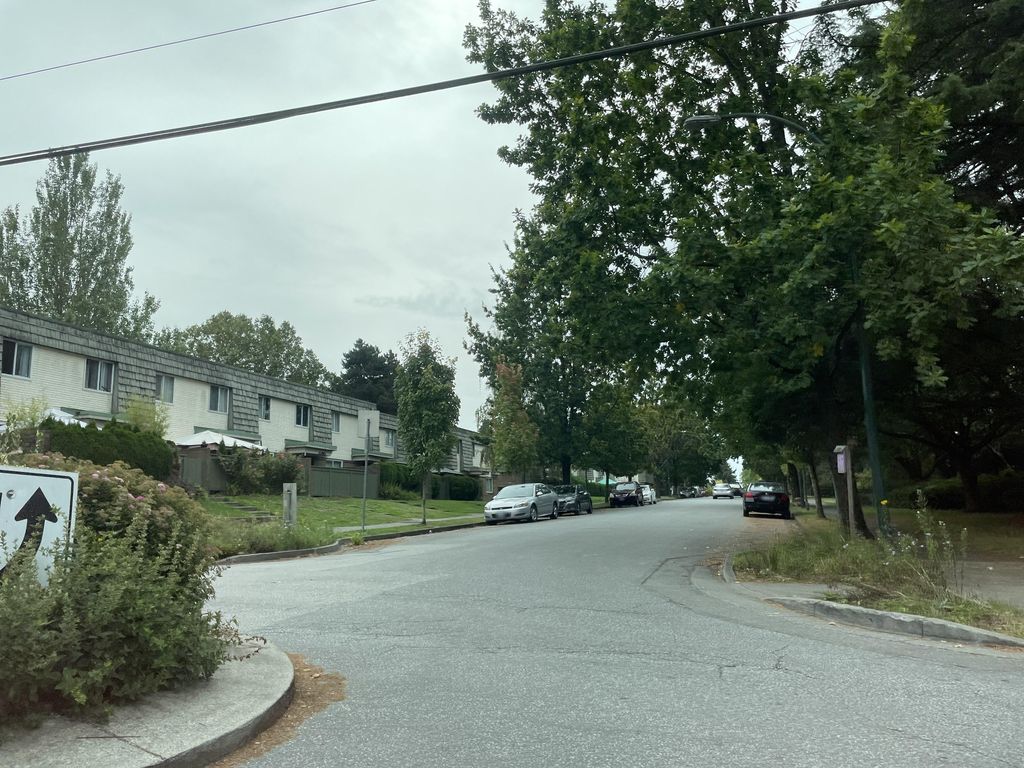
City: vancouver